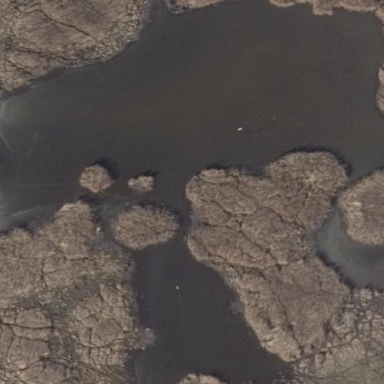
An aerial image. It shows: Pond with natural water.